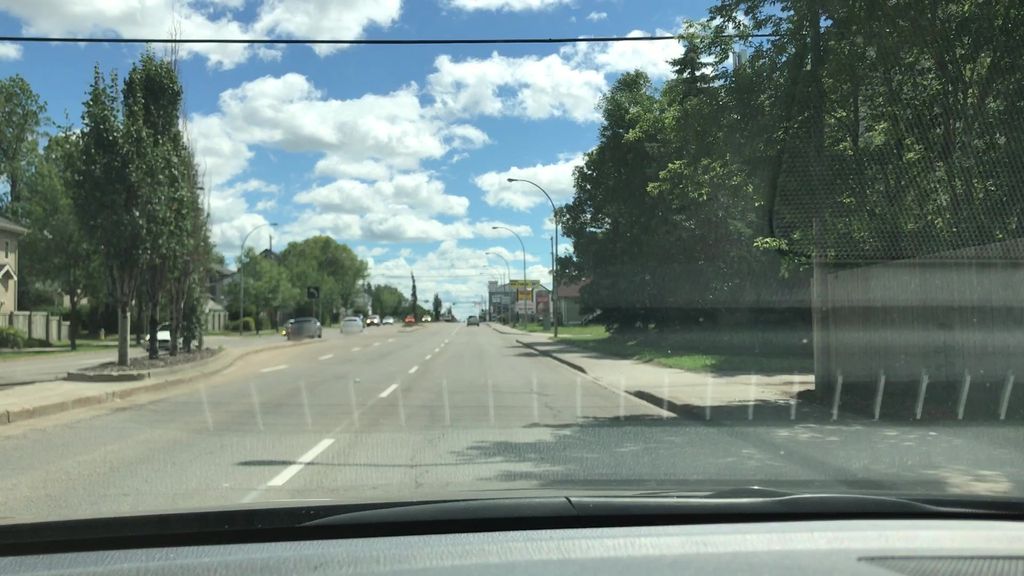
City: edmonton